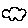
Label: cloud